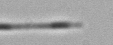
Label: Leptocylindrus